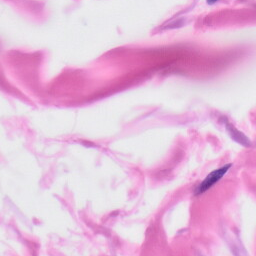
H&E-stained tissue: Skin